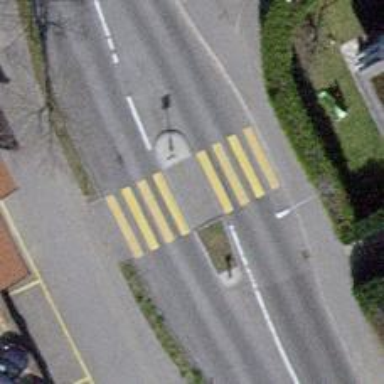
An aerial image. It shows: Marked crossing with pedestrian island.